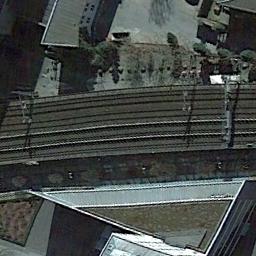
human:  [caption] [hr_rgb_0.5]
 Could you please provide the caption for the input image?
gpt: There are several buildings beside the railway .

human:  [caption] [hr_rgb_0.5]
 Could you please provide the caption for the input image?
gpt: These railways have two trains on the tracks .

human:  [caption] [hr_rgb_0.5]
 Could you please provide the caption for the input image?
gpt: The railway is next to some houses .

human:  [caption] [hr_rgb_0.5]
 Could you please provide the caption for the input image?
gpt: There are two trains passing by in the picture .

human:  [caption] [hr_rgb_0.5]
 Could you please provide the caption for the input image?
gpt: There are some buildings beside the railway .